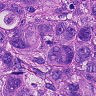
Metastatic tissue present: yes